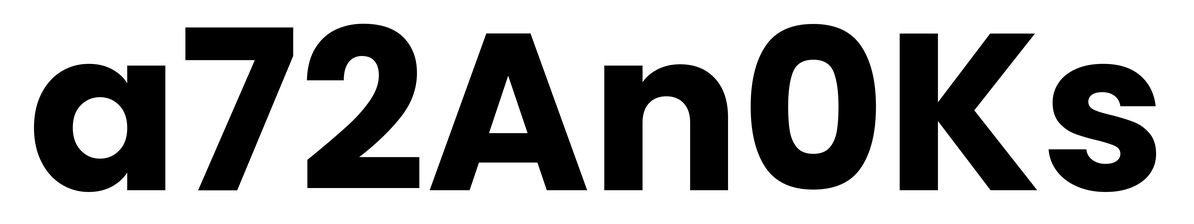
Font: Poppins-Bold